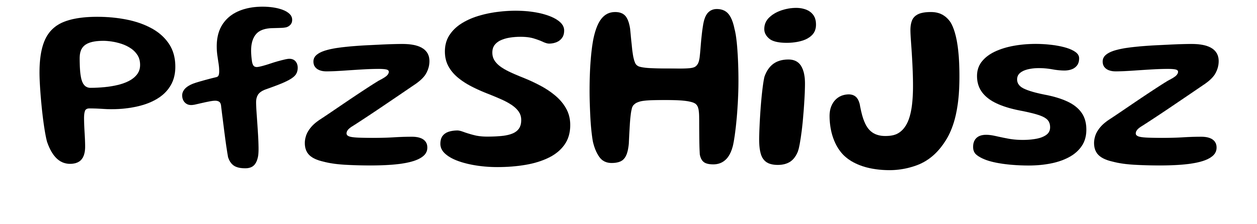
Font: Gluten_Medium